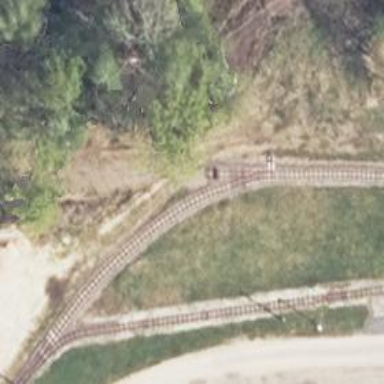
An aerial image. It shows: Railway switch.